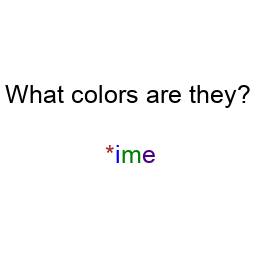
Color: brown, blue, green, indigo
Color name shown: lime
Background color: white
Question text color: black